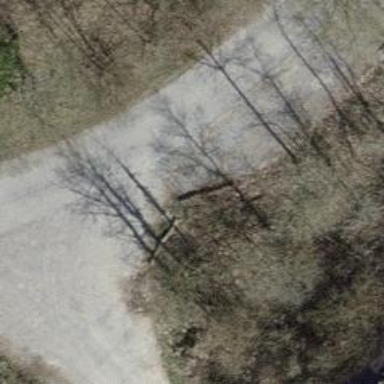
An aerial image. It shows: Track road with grade1 track type. There is no sidewalk along the road.